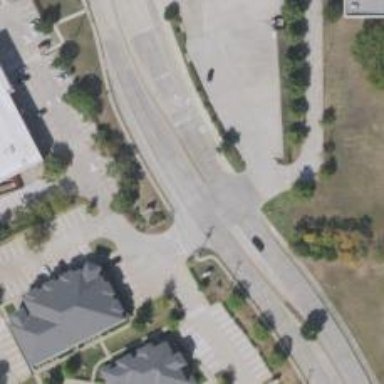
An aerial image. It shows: Secondary road with separate sidewalk.